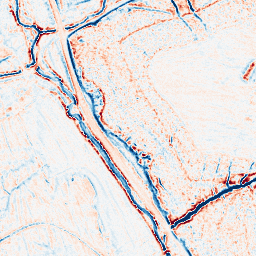
Category: edge_preserving
Decomposition family: bilateral
Decomposition parameters: d: 9
sigma_color: 150
sigma_space: 100
Upsampling method: regularized
Upsampling parameters: scale: 2
lambda_reg: 0.01
Upsampling scale: 2